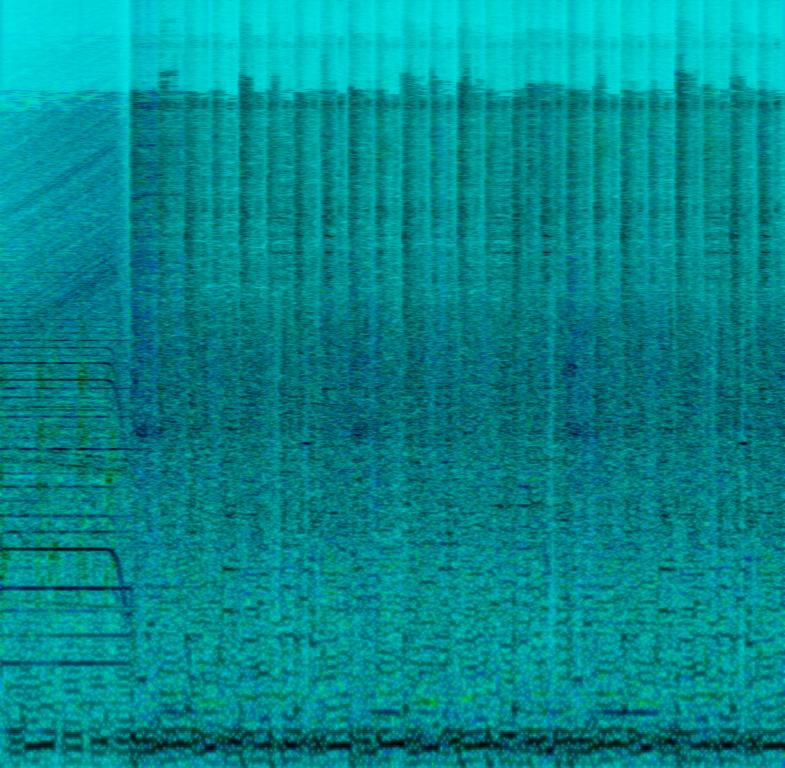
The low quality recording features wide aggressive electric guitar chords, shimmering hi hats and open hats, punchy snare, soft kick hits and distorted bass guitar. Right before the "drop", there is a short guitar slide, leading perfectly into it. The instrumental sounds energetic and aggressive.